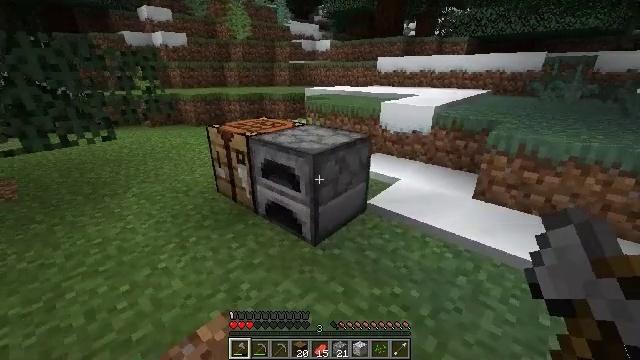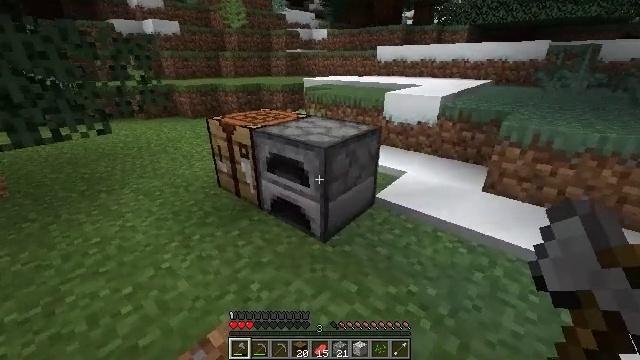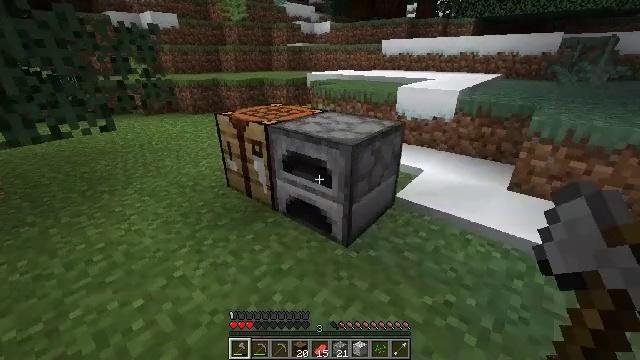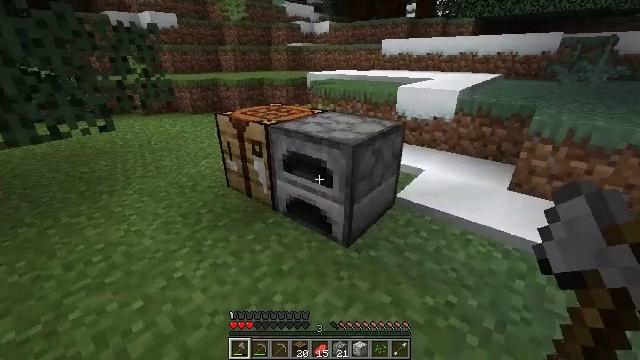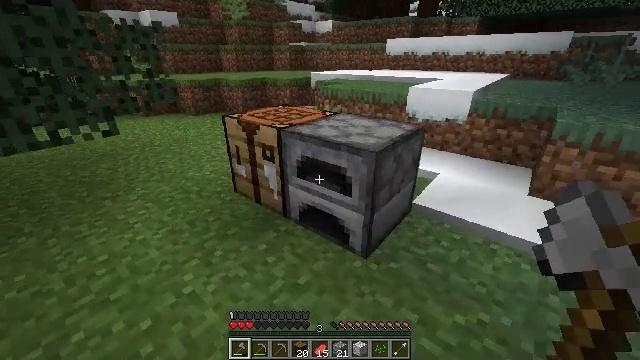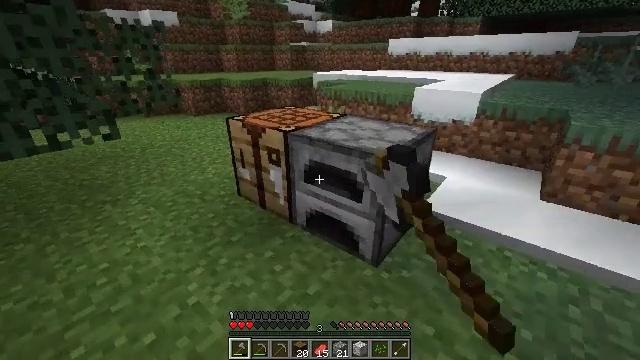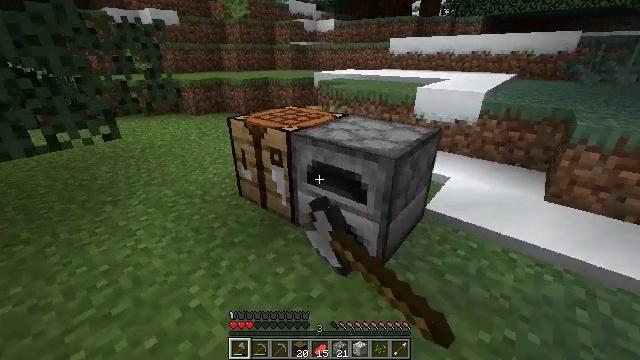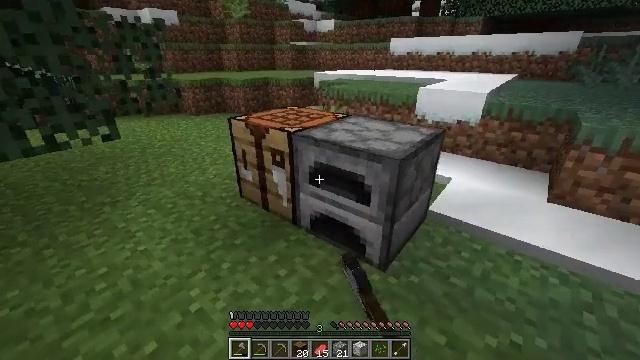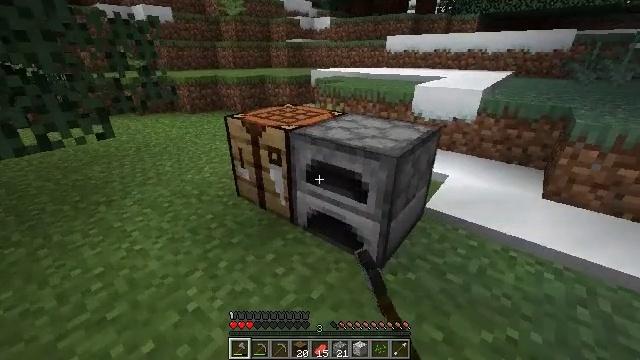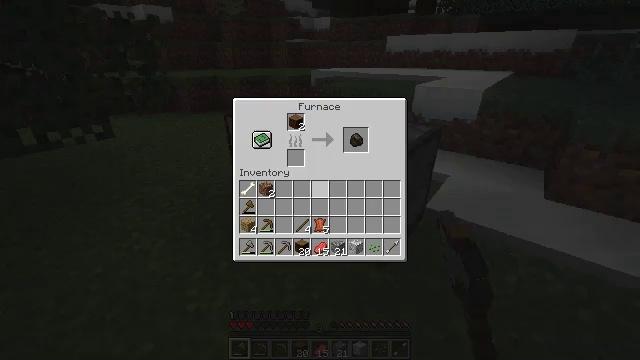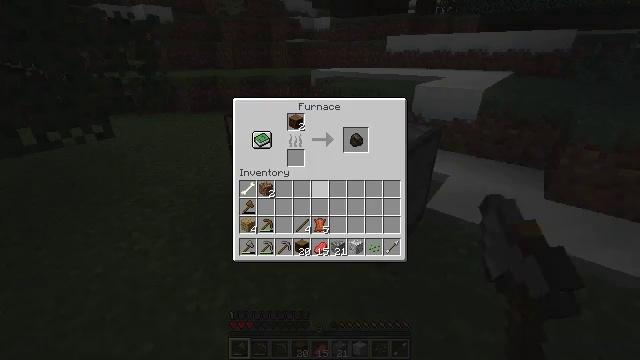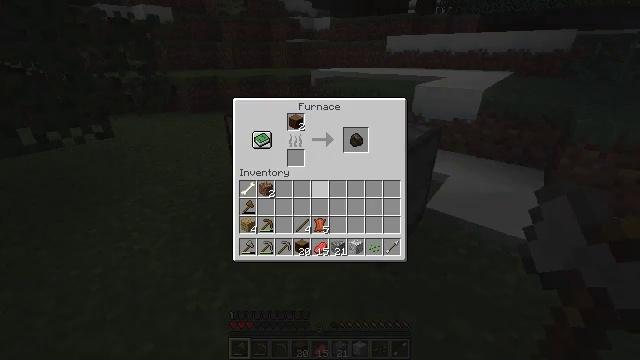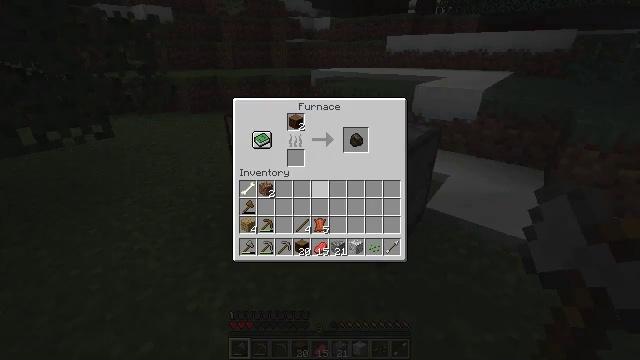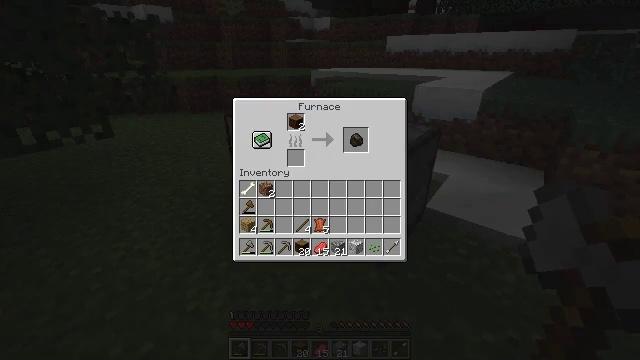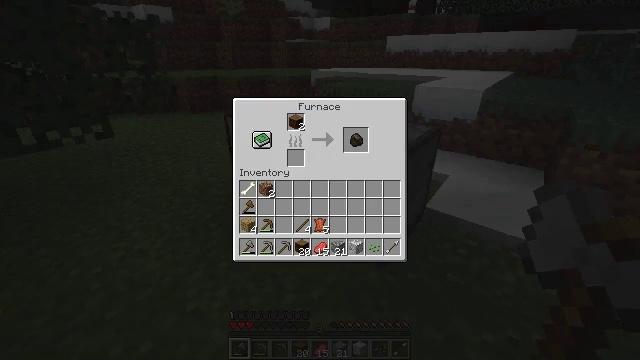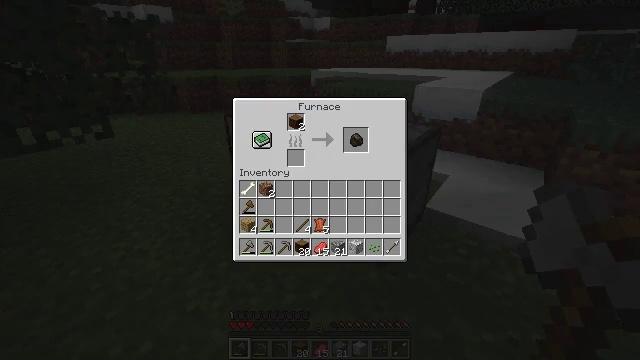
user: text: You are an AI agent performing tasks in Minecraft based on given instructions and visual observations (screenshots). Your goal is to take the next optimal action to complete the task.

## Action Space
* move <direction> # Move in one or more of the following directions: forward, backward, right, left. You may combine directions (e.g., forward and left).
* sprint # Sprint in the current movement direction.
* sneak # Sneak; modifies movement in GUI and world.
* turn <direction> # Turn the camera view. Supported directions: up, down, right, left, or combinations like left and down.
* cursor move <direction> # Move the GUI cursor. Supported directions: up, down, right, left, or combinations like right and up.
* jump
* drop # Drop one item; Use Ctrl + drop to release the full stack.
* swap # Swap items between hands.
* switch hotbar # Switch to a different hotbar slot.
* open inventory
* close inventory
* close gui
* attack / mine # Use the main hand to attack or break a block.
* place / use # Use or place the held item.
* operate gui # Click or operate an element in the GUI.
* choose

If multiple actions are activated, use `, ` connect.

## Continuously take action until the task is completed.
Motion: motion action
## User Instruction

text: Use the furnace to obtain charcoal.
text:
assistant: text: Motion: move forward and move left, turn right and down
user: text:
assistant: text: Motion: move forward and move left, turn down
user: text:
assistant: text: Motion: move forward and move left
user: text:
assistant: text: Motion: use / place
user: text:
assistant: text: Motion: use / place
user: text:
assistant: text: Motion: use / place
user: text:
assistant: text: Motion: no_op
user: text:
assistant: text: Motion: no_op
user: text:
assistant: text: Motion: open gui
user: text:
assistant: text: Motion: no_op
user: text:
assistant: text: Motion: no_op
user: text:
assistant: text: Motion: no_op
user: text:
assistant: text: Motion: cursor move right
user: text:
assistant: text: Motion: cursor move right
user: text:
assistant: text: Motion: cursor move right and up
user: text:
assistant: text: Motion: no_op
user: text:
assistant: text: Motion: cursor move up
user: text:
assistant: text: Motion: no_op
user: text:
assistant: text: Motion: no_op
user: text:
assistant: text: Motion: no_op
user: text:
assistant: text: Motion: no_op
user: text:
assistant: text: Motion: no_op
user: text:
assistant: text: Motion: no_op
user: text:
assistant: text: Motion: operate gui
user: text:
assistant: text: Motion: operate gui
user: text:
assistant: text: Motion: operate gui
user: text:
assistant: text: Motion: no_op
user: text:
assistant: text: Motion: cursor move down
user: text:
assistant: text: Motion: no_op